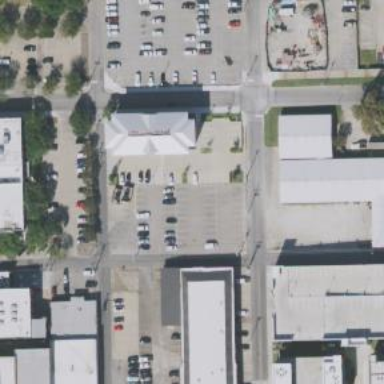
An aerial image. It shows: Parking space.